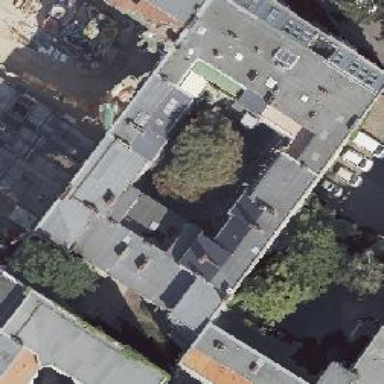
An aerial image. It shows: The image shows part of apartment building.